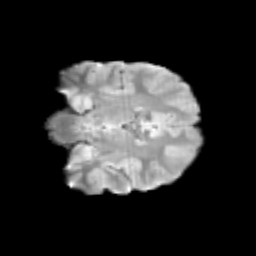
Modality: T2w
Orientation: coronal
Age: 10
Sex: male
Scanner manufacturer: siemens
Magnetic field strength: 3 T
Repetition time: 3.8 s
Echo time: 0.07 s